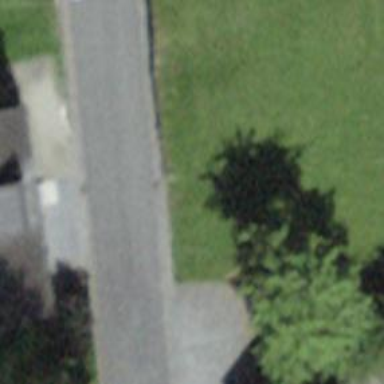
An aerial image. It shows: Retaining wall.